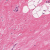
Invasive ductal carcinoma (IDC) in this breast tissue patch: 0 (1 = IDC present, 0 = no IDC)